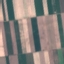
Label: AnnualCrop